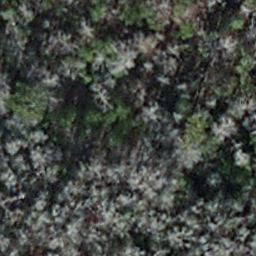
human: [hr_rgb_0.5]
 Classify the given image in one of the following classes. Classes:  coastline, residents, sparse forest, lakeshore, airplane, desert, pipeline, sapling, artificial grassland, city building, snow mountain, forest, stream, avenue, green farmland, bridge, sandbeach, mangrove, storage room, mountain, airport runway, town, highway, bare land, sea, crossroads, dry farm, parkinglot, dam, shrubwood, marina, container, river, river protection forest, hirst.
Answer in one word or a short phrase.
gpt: sapling